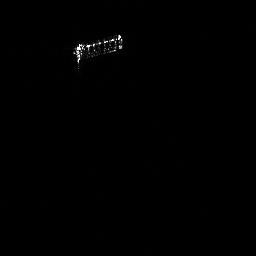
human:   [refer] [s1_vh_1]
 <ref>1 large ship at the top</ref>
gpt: <box>[[27, 11, 47, 27, 0]]</box>